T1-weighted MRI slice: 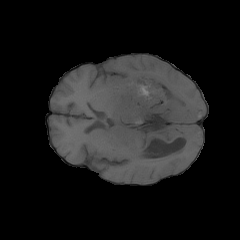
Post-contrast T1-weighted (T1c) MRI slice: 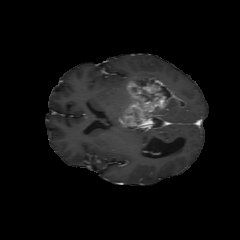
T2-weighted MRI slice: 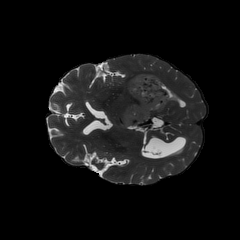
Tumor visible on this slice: yes